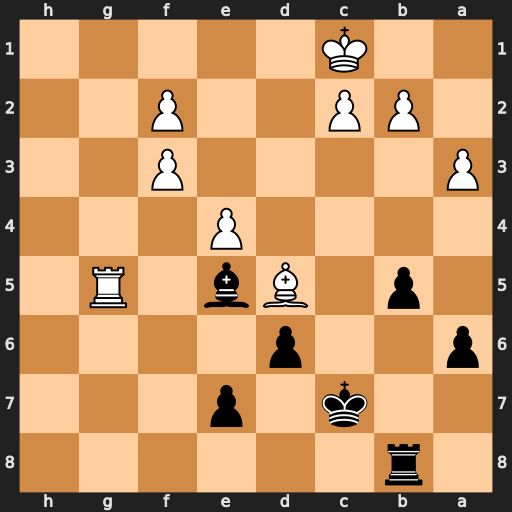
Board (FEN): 1r6/2k1p3/p2p4/1p1Bb1R1/4P3/P4P2/1PP2P2/2K5
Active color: b
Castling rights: -
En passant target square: -
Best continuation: Bf4+ Kb1 Bxg5